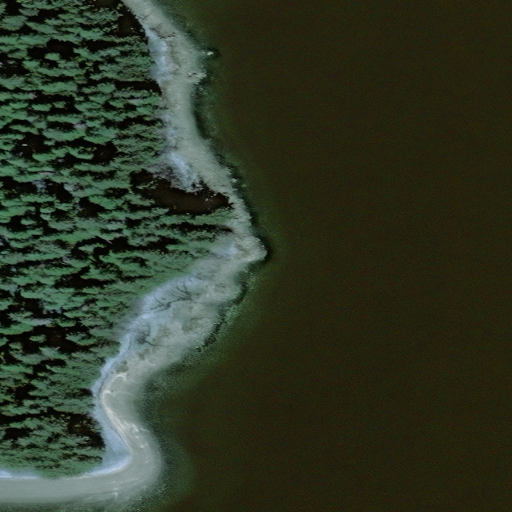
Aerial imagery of cape in Alaska named Scald Point containing only unknown